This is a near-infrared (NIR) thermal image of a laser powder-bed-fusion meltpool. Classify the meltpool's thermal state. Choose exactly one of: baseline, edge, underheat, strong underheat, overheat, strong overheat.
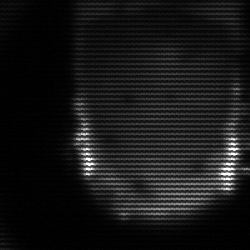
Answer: baseline